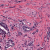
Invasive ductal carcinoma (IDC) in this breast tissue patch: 1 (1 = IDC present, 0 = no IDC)